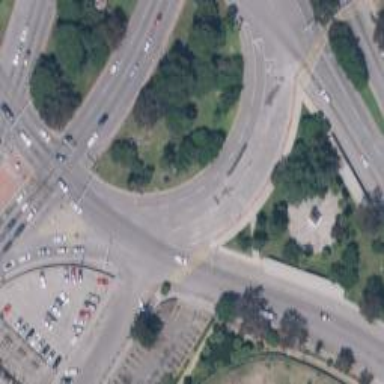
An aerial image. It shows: Trunk link highway.